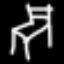
Label: chair